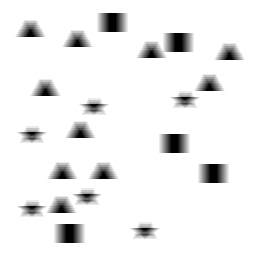
Squares: 5
Triangles: 10
Stars: 6
Total shapes: 21